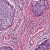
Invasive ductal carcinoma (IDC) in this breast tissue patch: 0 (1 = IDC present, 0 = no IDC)